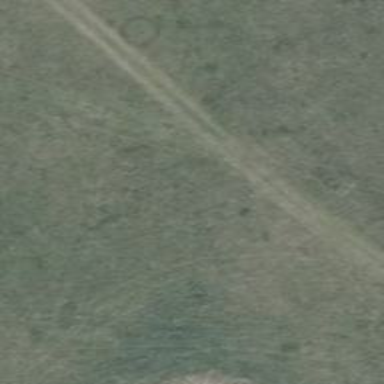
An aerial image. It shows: Grass track with grade5 tracktype.